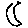
Label: moon